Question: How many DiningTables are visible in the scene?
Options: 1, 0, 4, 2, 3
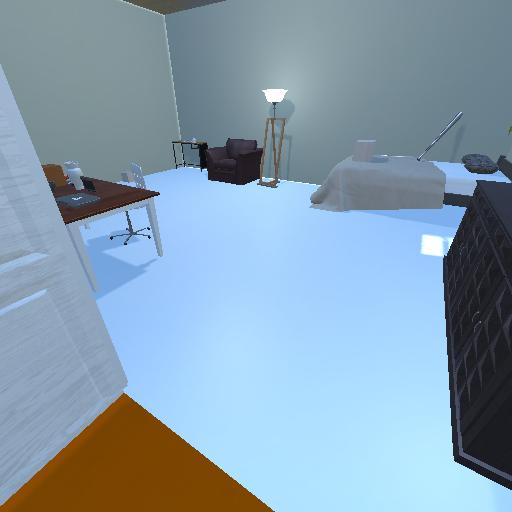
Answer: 1